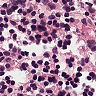
Metastatic tissue present: no